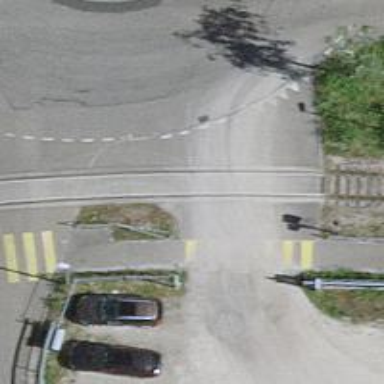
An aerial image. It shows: Level crossing along the railway.